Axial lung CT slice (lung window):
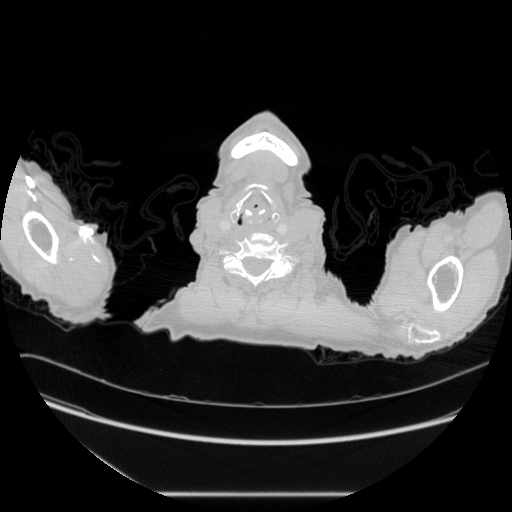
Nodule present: no